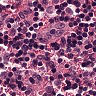
Metastatic tissue present: yes